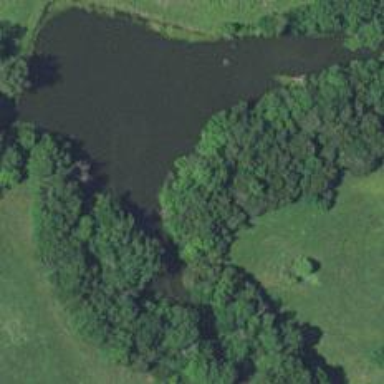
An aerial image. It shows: Pond surrounded by natural water.